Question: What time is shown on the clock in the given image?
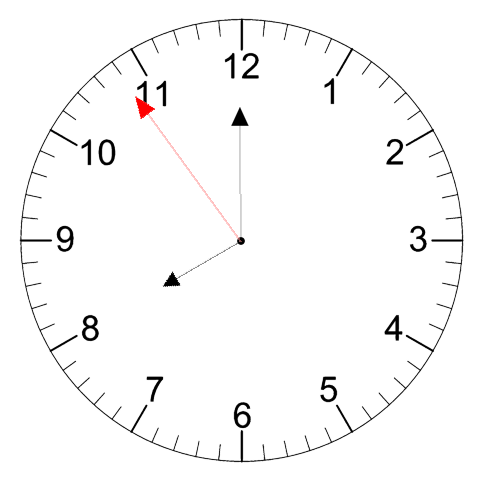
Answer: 07:59:54